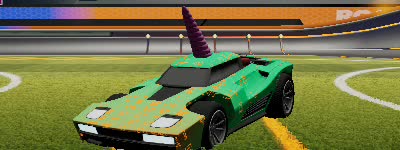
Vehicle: breakout